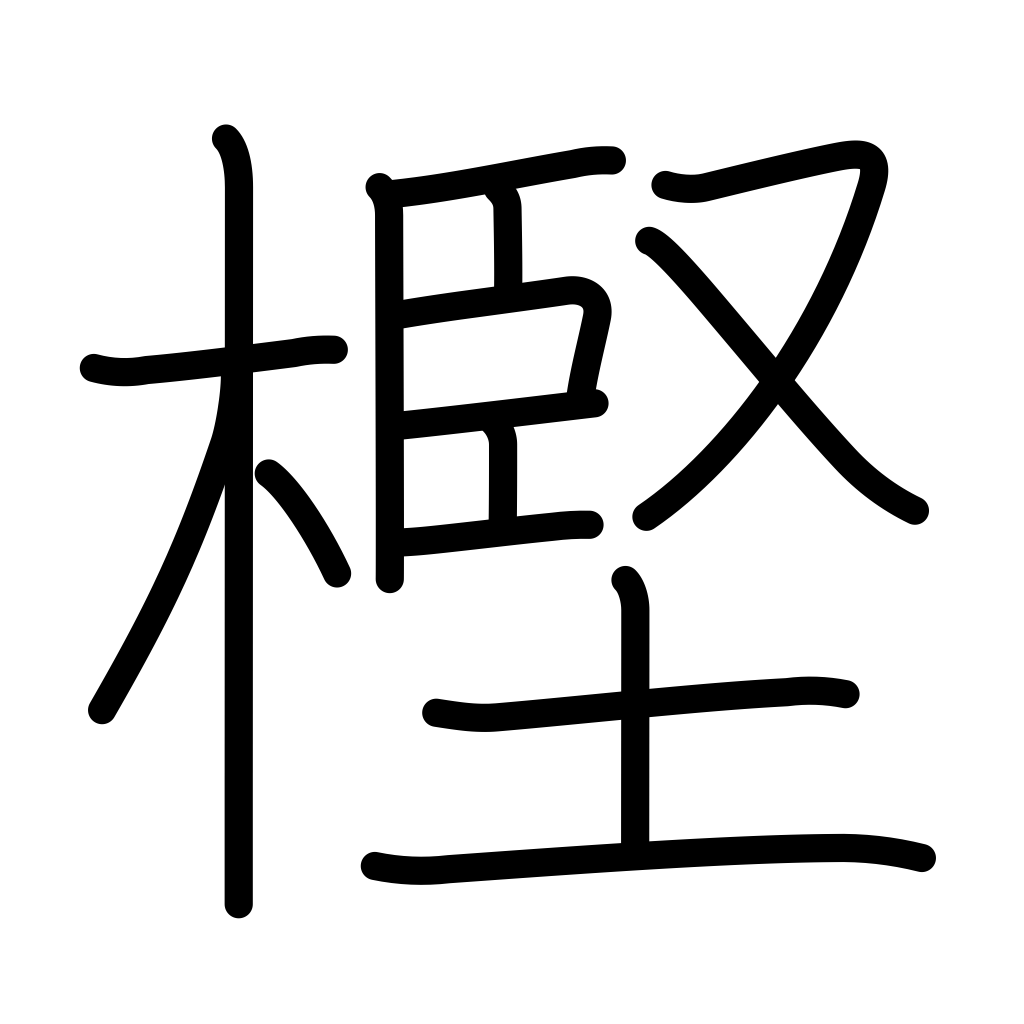
Meaning: evergreen oak